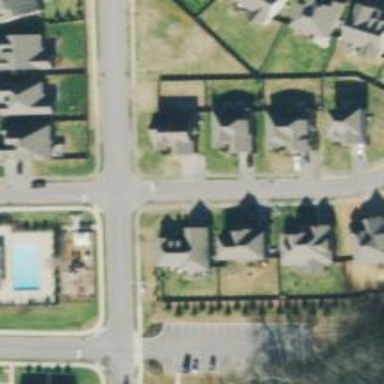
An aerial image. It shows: Residential road with asphalt surface. There is detached sidewalk.